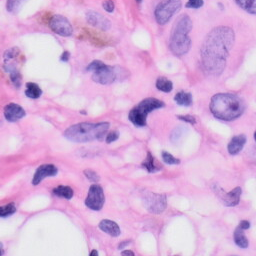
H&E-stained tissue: Skin